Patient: sex F, age 48
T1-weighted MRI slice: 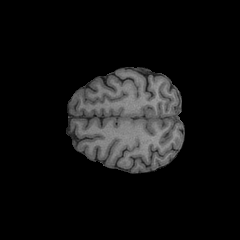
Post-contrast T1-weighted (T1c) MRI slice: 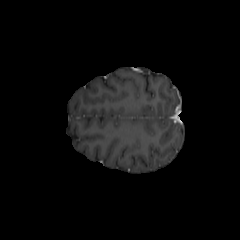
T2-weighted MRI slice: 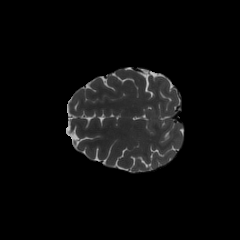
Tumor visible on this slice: no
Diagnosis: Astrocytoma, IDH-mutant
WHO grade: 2